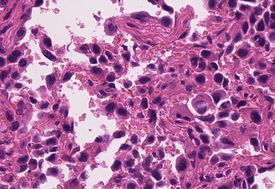
Tumor epithelial tissue: yes
Tumor-associated stroma tissue: no
Normal tissue: no